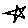
Label: star